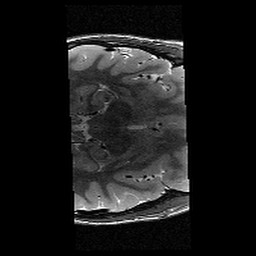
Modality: T2w
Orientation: axial
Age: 10
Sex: male
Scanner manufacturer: siemens
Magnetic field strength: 3 T
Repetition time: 9.23 s
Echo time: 0.067 s